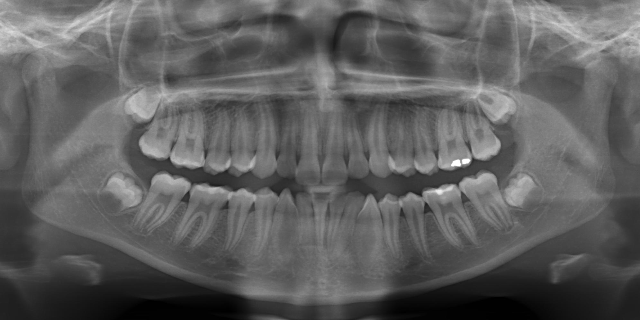
adult